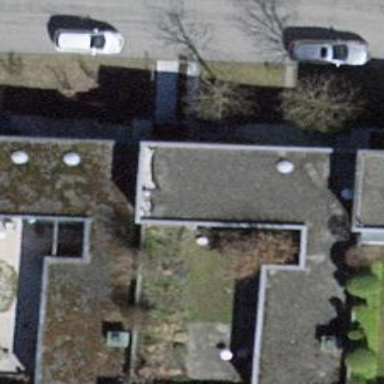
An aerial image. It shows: Semidetached house.